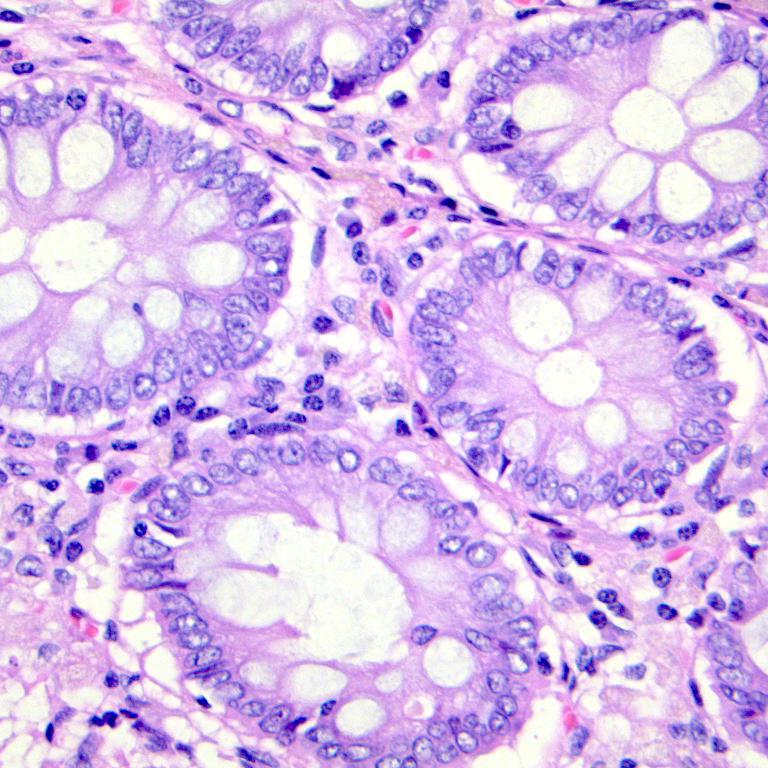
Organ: colon
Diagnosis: benign